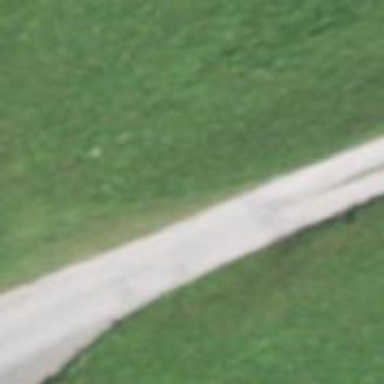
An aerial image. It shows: Residential road with asphalt surface. This road is ideal for hiking with backcountry grooming.